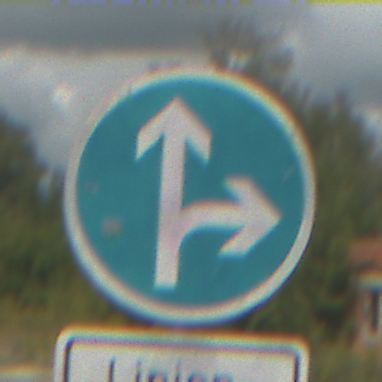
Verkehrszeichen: VorgeschriebeneFahrtrichtungGeradeausOderRechts
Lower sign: BesondereFahrzeugeUndTransportgueter2
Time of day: Midday
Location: Outdoor (Suburban)
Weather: PartlyCloudy
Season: Summer
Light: Natural